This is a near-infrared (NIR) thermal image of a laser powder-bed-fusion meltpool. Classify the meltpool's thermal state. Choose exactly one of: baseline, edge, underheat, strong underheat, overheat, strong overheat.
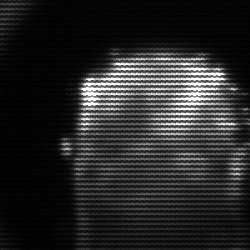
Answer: baseline